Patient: sex M, age 40
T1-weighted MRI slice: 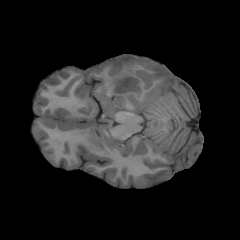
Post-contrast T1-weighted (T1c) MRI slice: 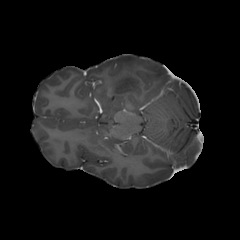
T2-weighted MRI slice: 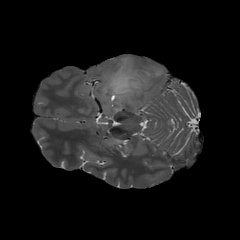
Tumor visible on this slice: yes
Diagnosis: Astrocytoma, IDH-mutant
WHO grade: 3